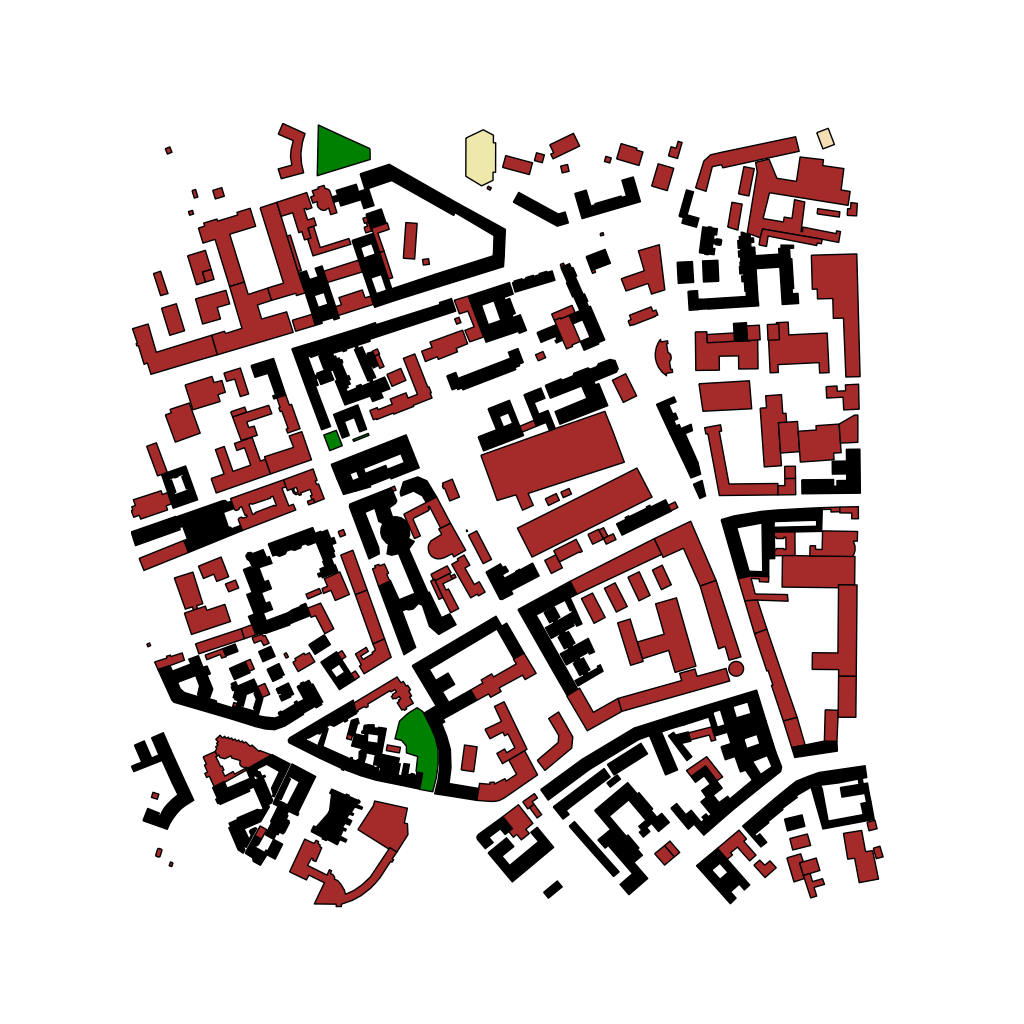
Tags: overhead vector_map, business, industrial, recreation, residential, historical, modern, soviet, high_rise, individual_rise, low_rise, medium_rise, density_1, Building, Facility, Hotel, Park, Ythsport, 1.0 km²